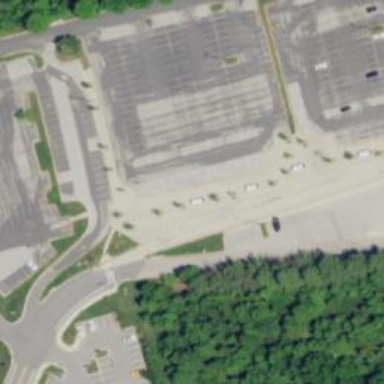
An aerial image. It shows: Parking space is available.